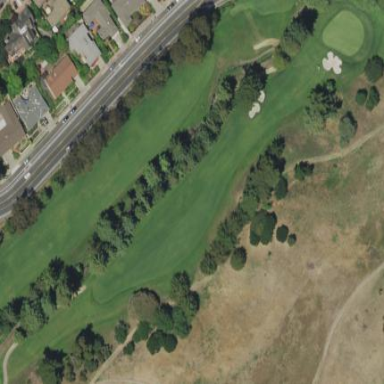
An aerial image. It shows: Golf rough area.